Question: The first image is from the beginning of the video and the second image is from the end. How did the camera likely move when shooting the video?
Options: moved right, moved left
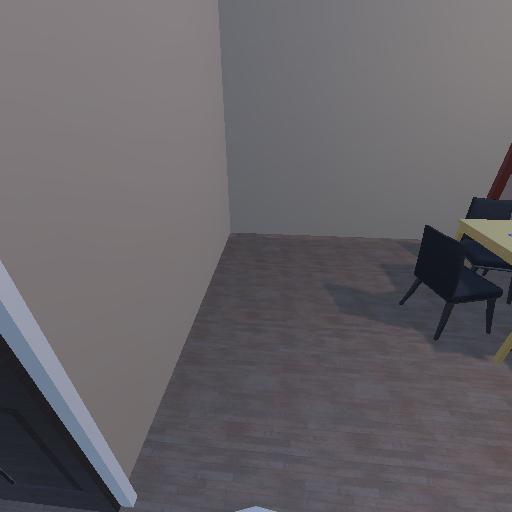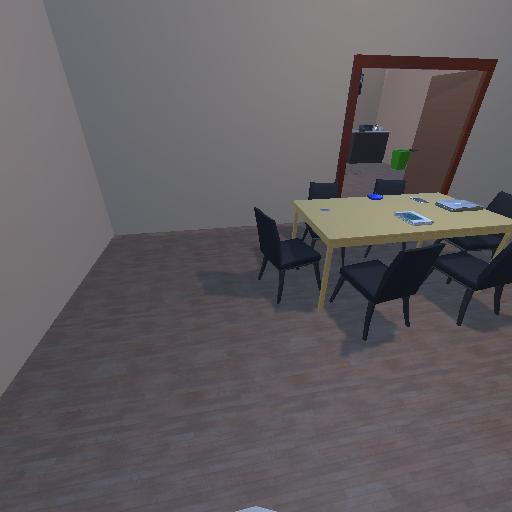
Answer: moved right